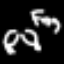
Label: frog